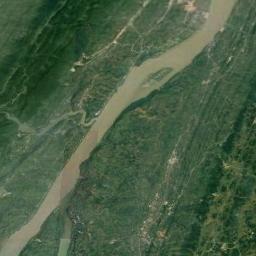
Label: river